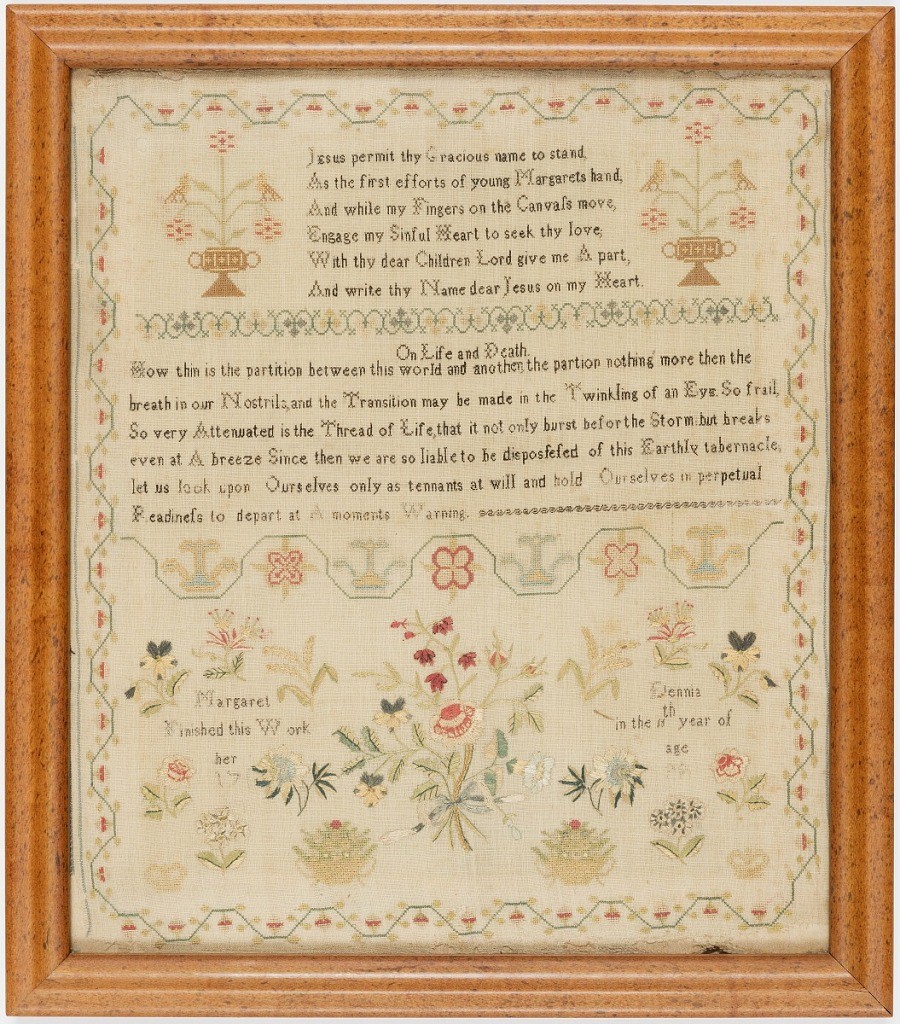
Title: Sampler
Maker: Margaret Dennis
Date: possibly 1799
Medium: silk embroidery on linen foundation Technique: cross-stitch embroidery on plain weave
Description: Verses worked in fine black cross-stitch on a natural linen ground, with a bouquet of flowers; stylized running vine borders.